Aerial crown-view tile of a tropical tree (Barro Colorado Island, Panama), acquired 20250818:
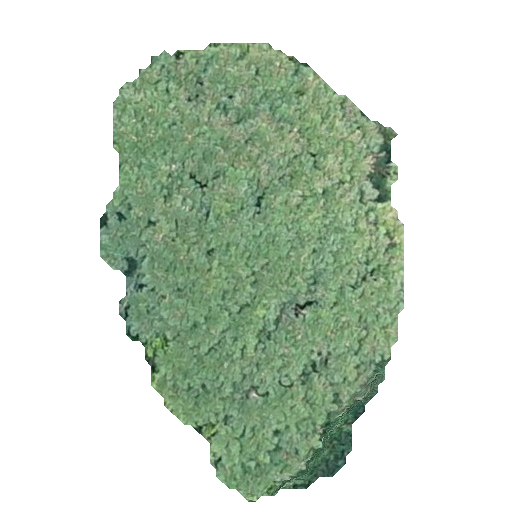
Species: Jacaranda copaia
GBIF accepted scientific name: Jacaranda copaia
Crown area: 147.236 m²